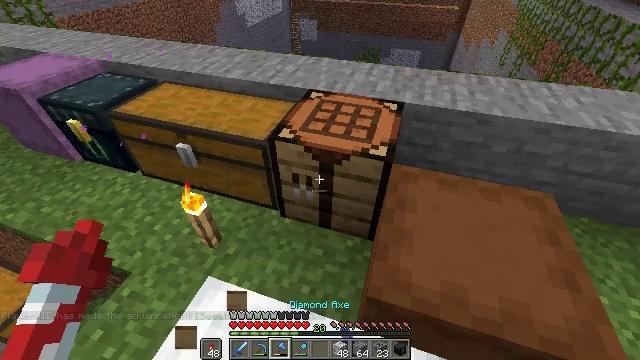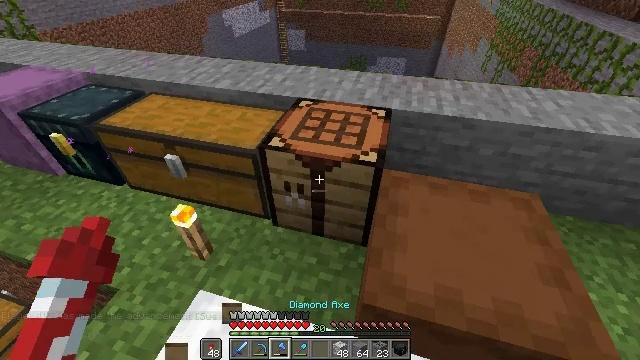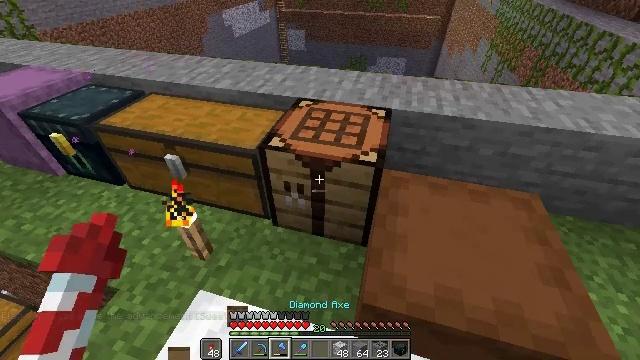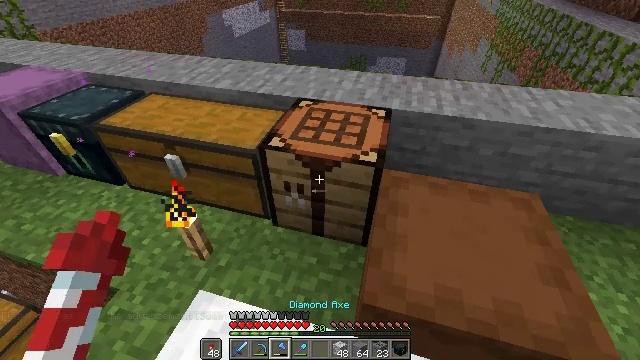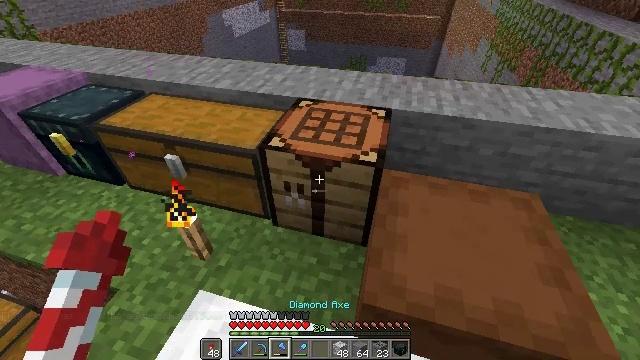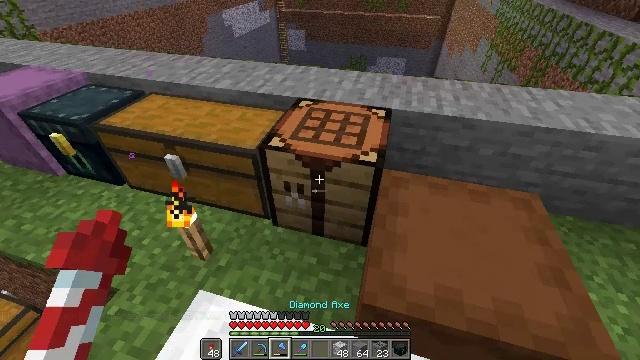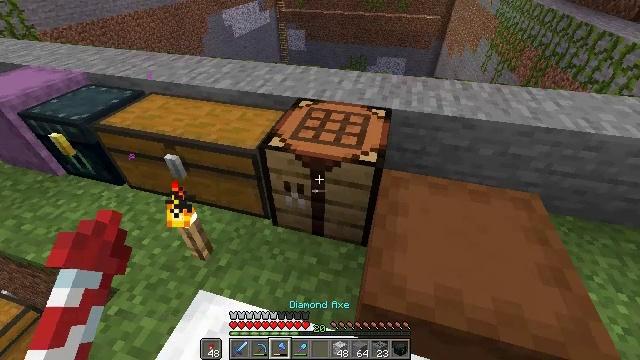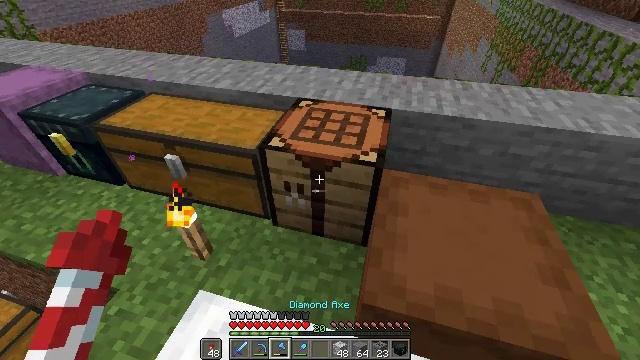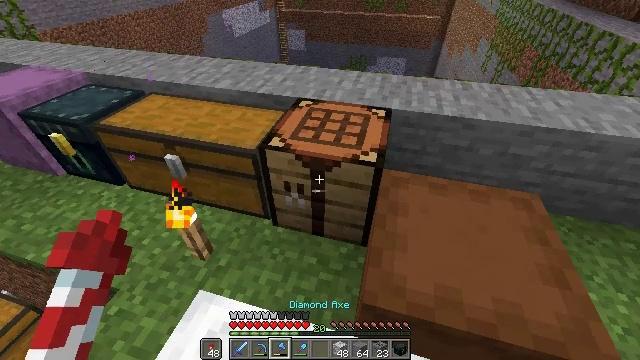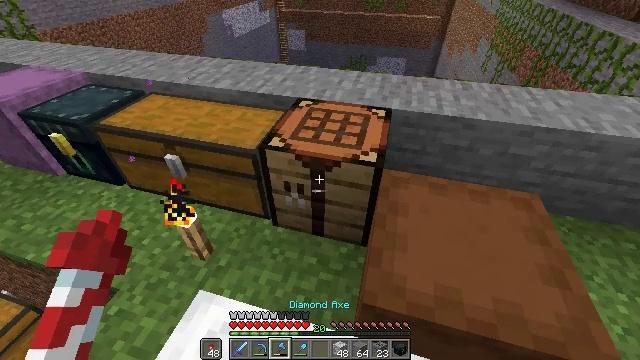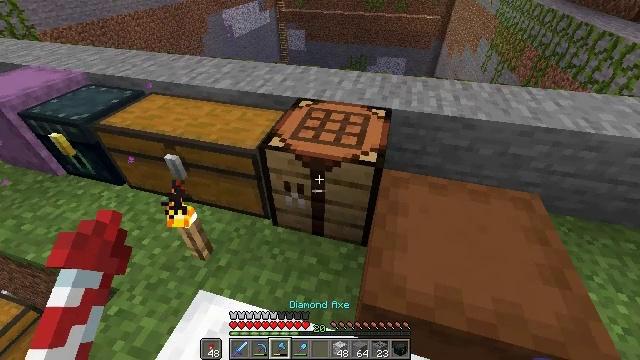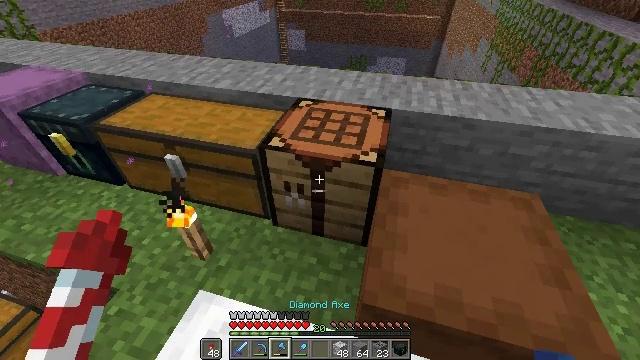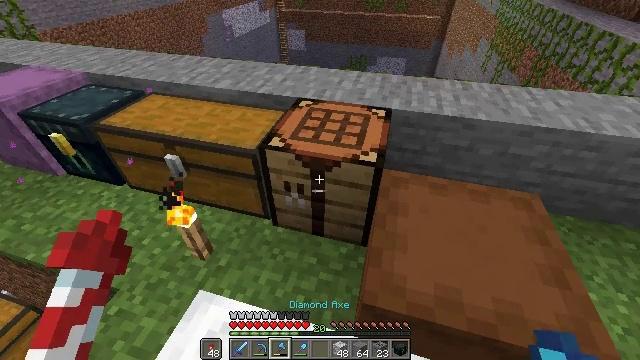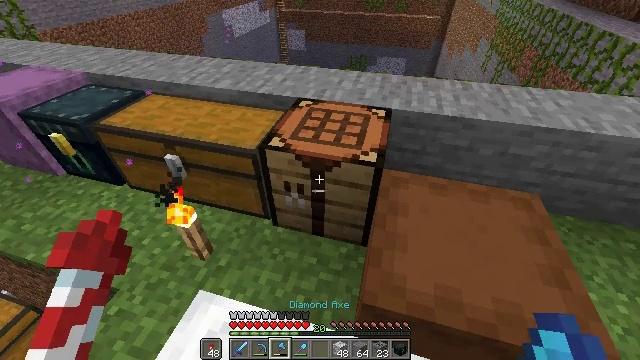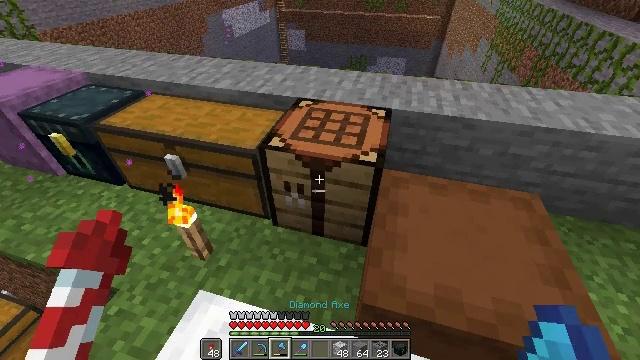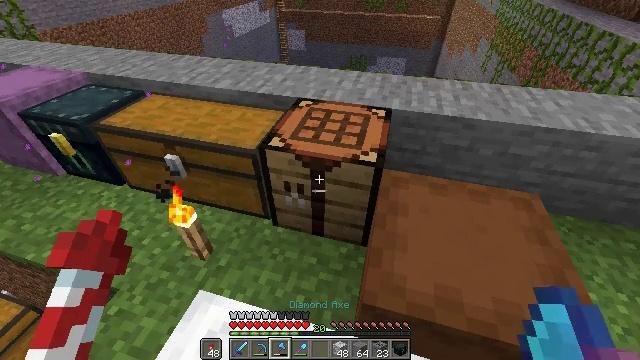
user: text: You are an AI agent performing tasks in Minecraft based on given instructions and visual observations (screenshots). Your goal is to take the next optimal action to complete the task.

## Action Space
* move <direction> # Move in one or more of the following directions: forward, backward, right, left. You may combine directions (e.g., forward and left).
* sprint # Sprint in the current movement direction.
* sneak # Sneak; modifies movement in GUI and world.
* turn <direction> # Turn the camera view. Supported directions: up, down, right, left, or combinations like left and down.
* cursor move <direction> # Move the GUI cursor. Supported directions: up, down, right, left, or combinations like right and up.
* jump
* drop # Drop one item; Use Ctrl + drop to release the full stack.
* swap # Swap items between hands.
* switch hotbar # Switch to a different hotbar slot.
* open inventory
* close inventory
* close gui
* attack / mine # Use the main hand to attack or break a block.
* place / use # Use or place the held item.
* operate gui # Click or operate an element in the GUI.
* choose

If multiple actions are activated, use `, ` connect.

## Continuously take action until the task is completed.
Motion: motion action
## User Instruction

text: Retrieve the white bed for later use.
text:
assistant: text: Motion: turn right and up
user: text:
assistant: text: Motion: no_op
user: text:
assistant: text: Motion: no_op
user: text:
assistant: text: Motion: no_op
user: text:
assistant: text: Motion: no_op
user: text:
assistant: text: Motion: no_op
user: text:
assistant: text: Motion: no_op
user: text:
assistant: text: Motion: no_op
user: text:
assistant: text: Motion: no_op
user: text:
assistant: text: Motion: no_op
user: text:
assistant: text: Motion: no_op
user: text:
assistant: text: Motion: no_op
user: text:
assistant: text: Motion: no_op
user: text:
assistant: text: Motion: no_op
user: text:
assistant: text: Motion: no_op
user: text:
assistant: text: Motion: no_op
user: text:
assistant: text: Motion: no_op
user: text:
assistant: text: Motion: no_op
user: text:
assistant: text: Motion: no_op
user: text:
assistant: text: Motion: no_op
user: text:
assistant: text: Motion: no_op
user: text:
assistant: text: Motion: no_op
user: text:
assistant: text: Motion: no_op
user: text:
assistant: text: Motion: no_op
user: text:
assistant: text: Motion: no_op
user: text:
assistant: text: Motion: no_op
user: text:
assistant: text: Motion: turn left and up
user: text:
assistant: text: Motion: turn left and up
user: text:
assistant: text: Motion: turn left and up
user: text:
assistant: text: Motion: turn right and down